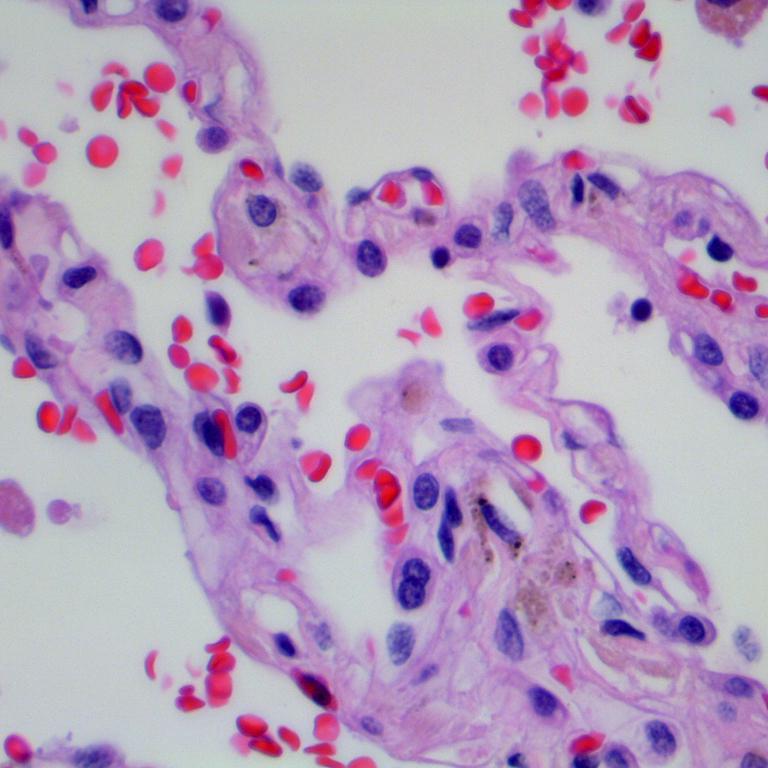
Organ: lung
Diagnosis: benign